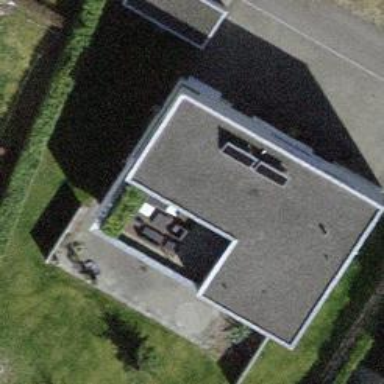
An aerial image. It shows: Building with flat roof.